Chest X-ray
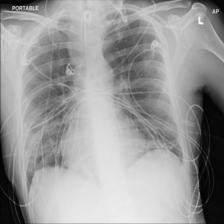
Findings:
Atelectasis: negative
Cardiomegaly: negative
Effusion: negative
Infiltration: positive
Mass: negative
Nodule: negative
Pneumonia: negative
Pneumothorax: negative
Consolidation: negative
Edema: negative
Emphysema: negative
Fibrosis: negative
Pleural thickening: negative
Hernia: negative